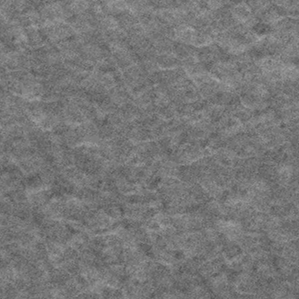
Label: frost